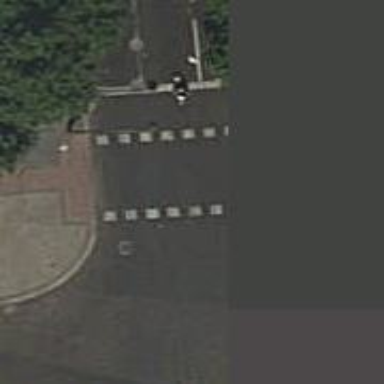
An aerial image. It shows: Traffic signals at road crossing.